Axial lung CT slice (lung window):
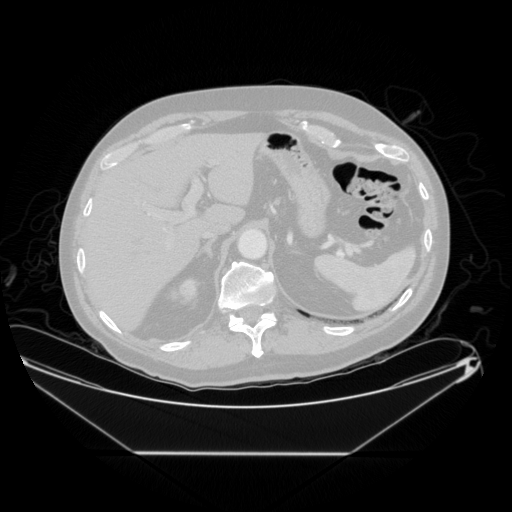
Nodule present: no